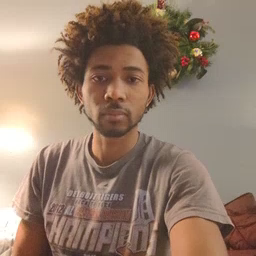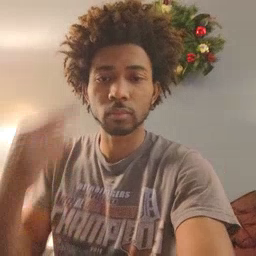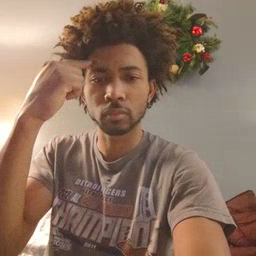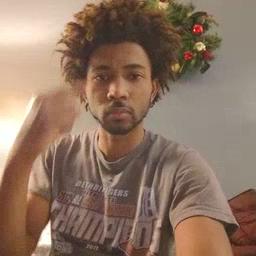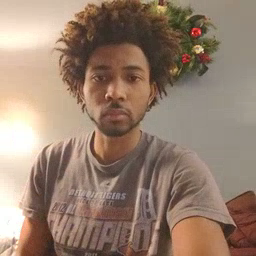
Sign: think